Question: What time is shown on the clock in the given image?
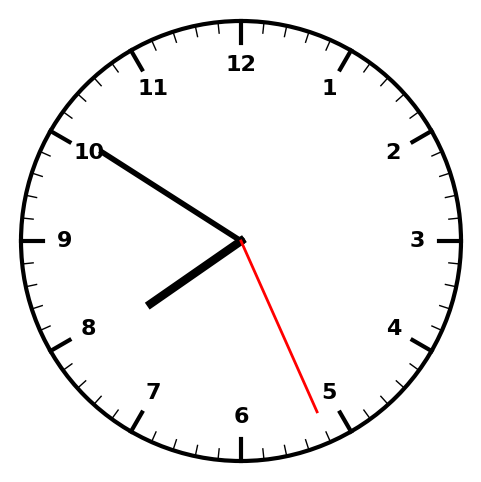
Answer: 07:50:26